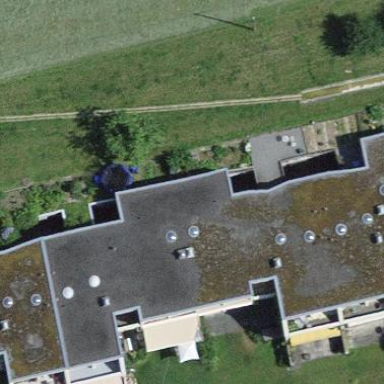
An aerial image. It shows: Terrace building.